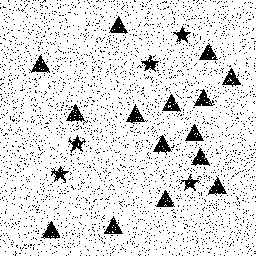
Squares: 0
Triangles: 15
Stars: 5
Total shapes: 20